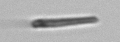
Label: fiber